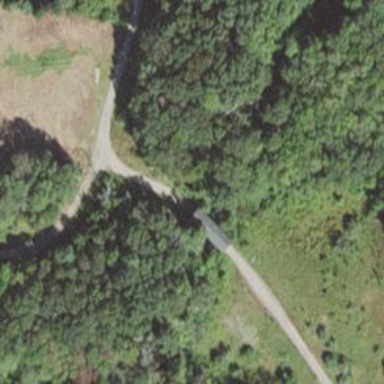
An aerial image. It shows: Covered bridge over service road.